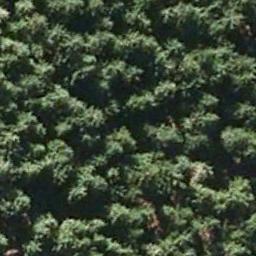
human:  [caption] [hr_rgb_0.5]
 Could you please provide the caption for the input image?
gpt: Many green trees are in a forest and the leaves cast a black shadow .

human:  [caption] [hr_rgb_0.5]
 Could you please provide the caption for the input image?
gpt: The forest is full of green trees .

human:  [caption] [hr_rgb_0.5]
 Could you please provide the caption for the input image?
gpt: There are several rows of houses in this forest .

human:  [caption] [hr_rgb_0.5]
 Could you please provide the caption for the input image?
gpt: The forest has a lot of randomly arranged green trees .

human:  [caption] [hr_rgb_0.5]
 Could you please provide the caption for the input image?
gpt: A forest with many green trees .